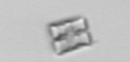
Label: Bacillariophyceae_morphotype1